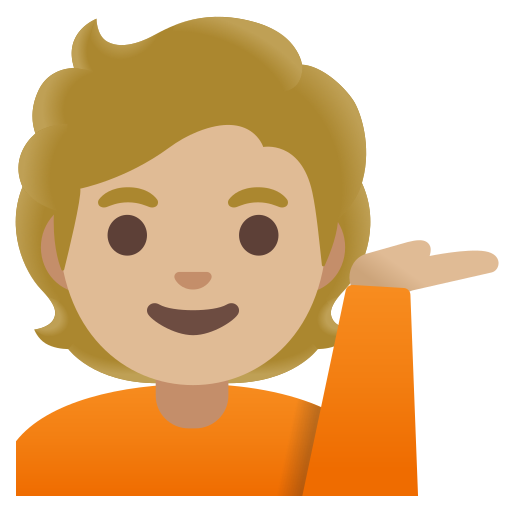
Emoji: 💁🏼